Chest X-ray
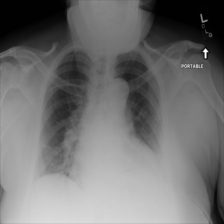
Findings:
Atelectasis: negative
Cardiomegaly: negative
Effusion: negative
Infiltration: negative
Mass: negative
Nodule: negative
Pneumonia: negative
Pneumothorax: negative
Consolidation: negative
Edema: negative
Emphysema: negative
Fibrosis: negative
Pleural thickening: negative
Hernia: negative